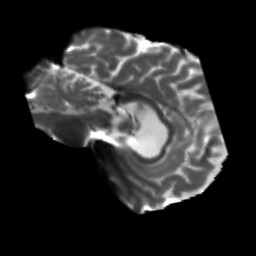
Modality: T2w
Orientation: sagittal
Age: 56
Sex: male
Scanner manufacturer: siemens
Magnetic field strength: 3 T
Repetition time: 5.25 s
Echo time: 0.08 s